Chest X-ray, PA view. Patient: 21 years old, sex M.
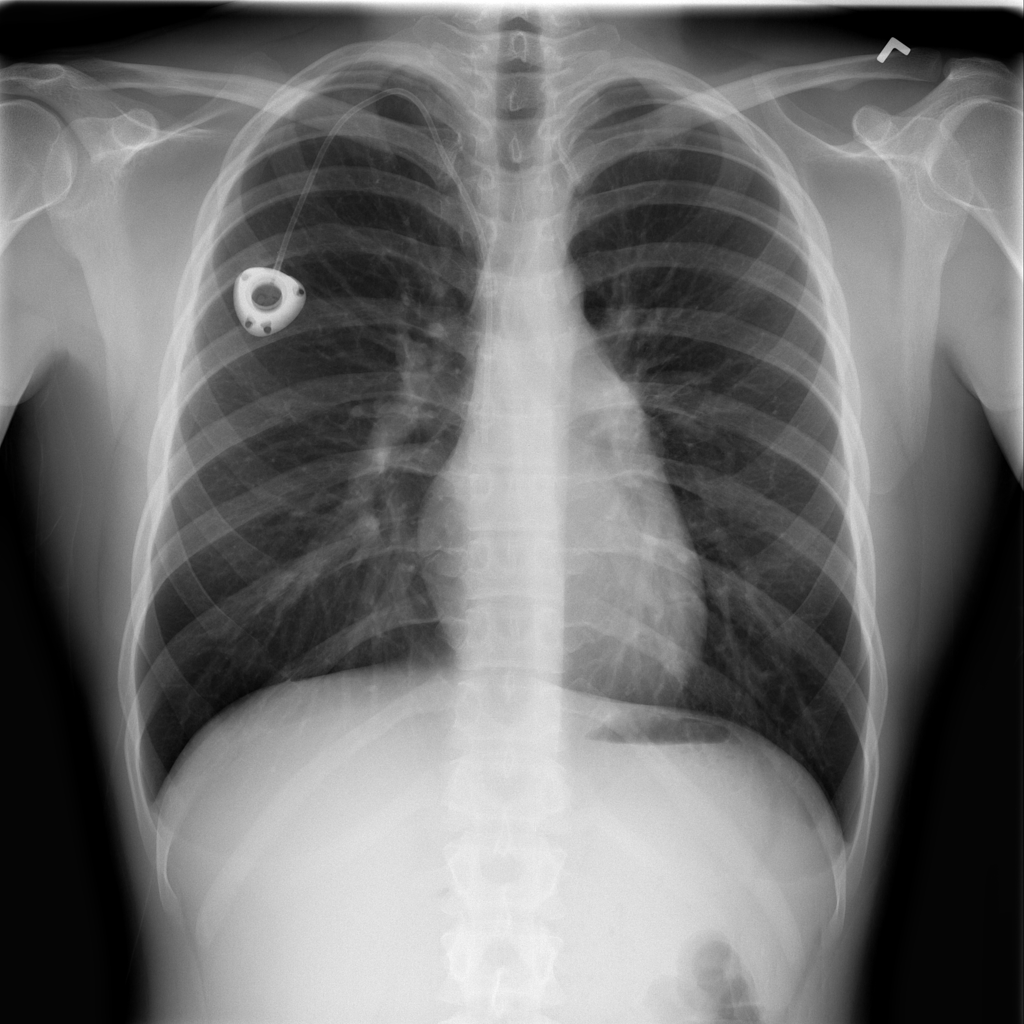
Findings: No Finding